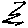
Label: zigzag